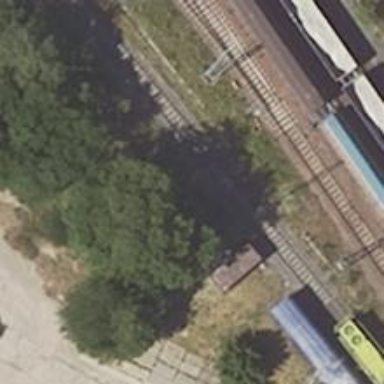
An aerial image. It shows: Railway signal.